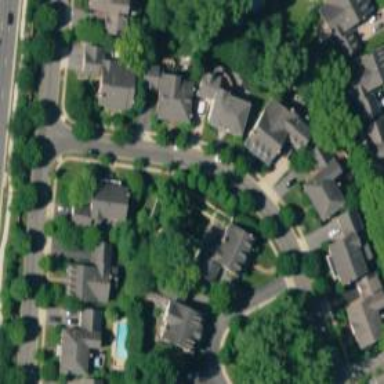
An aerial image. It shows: Charming neighbourhood.